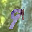
Label: 9